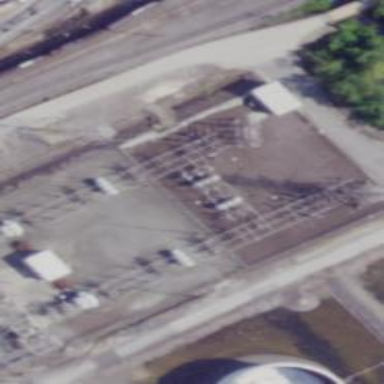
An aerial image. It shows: Power substation surrounded by fence.